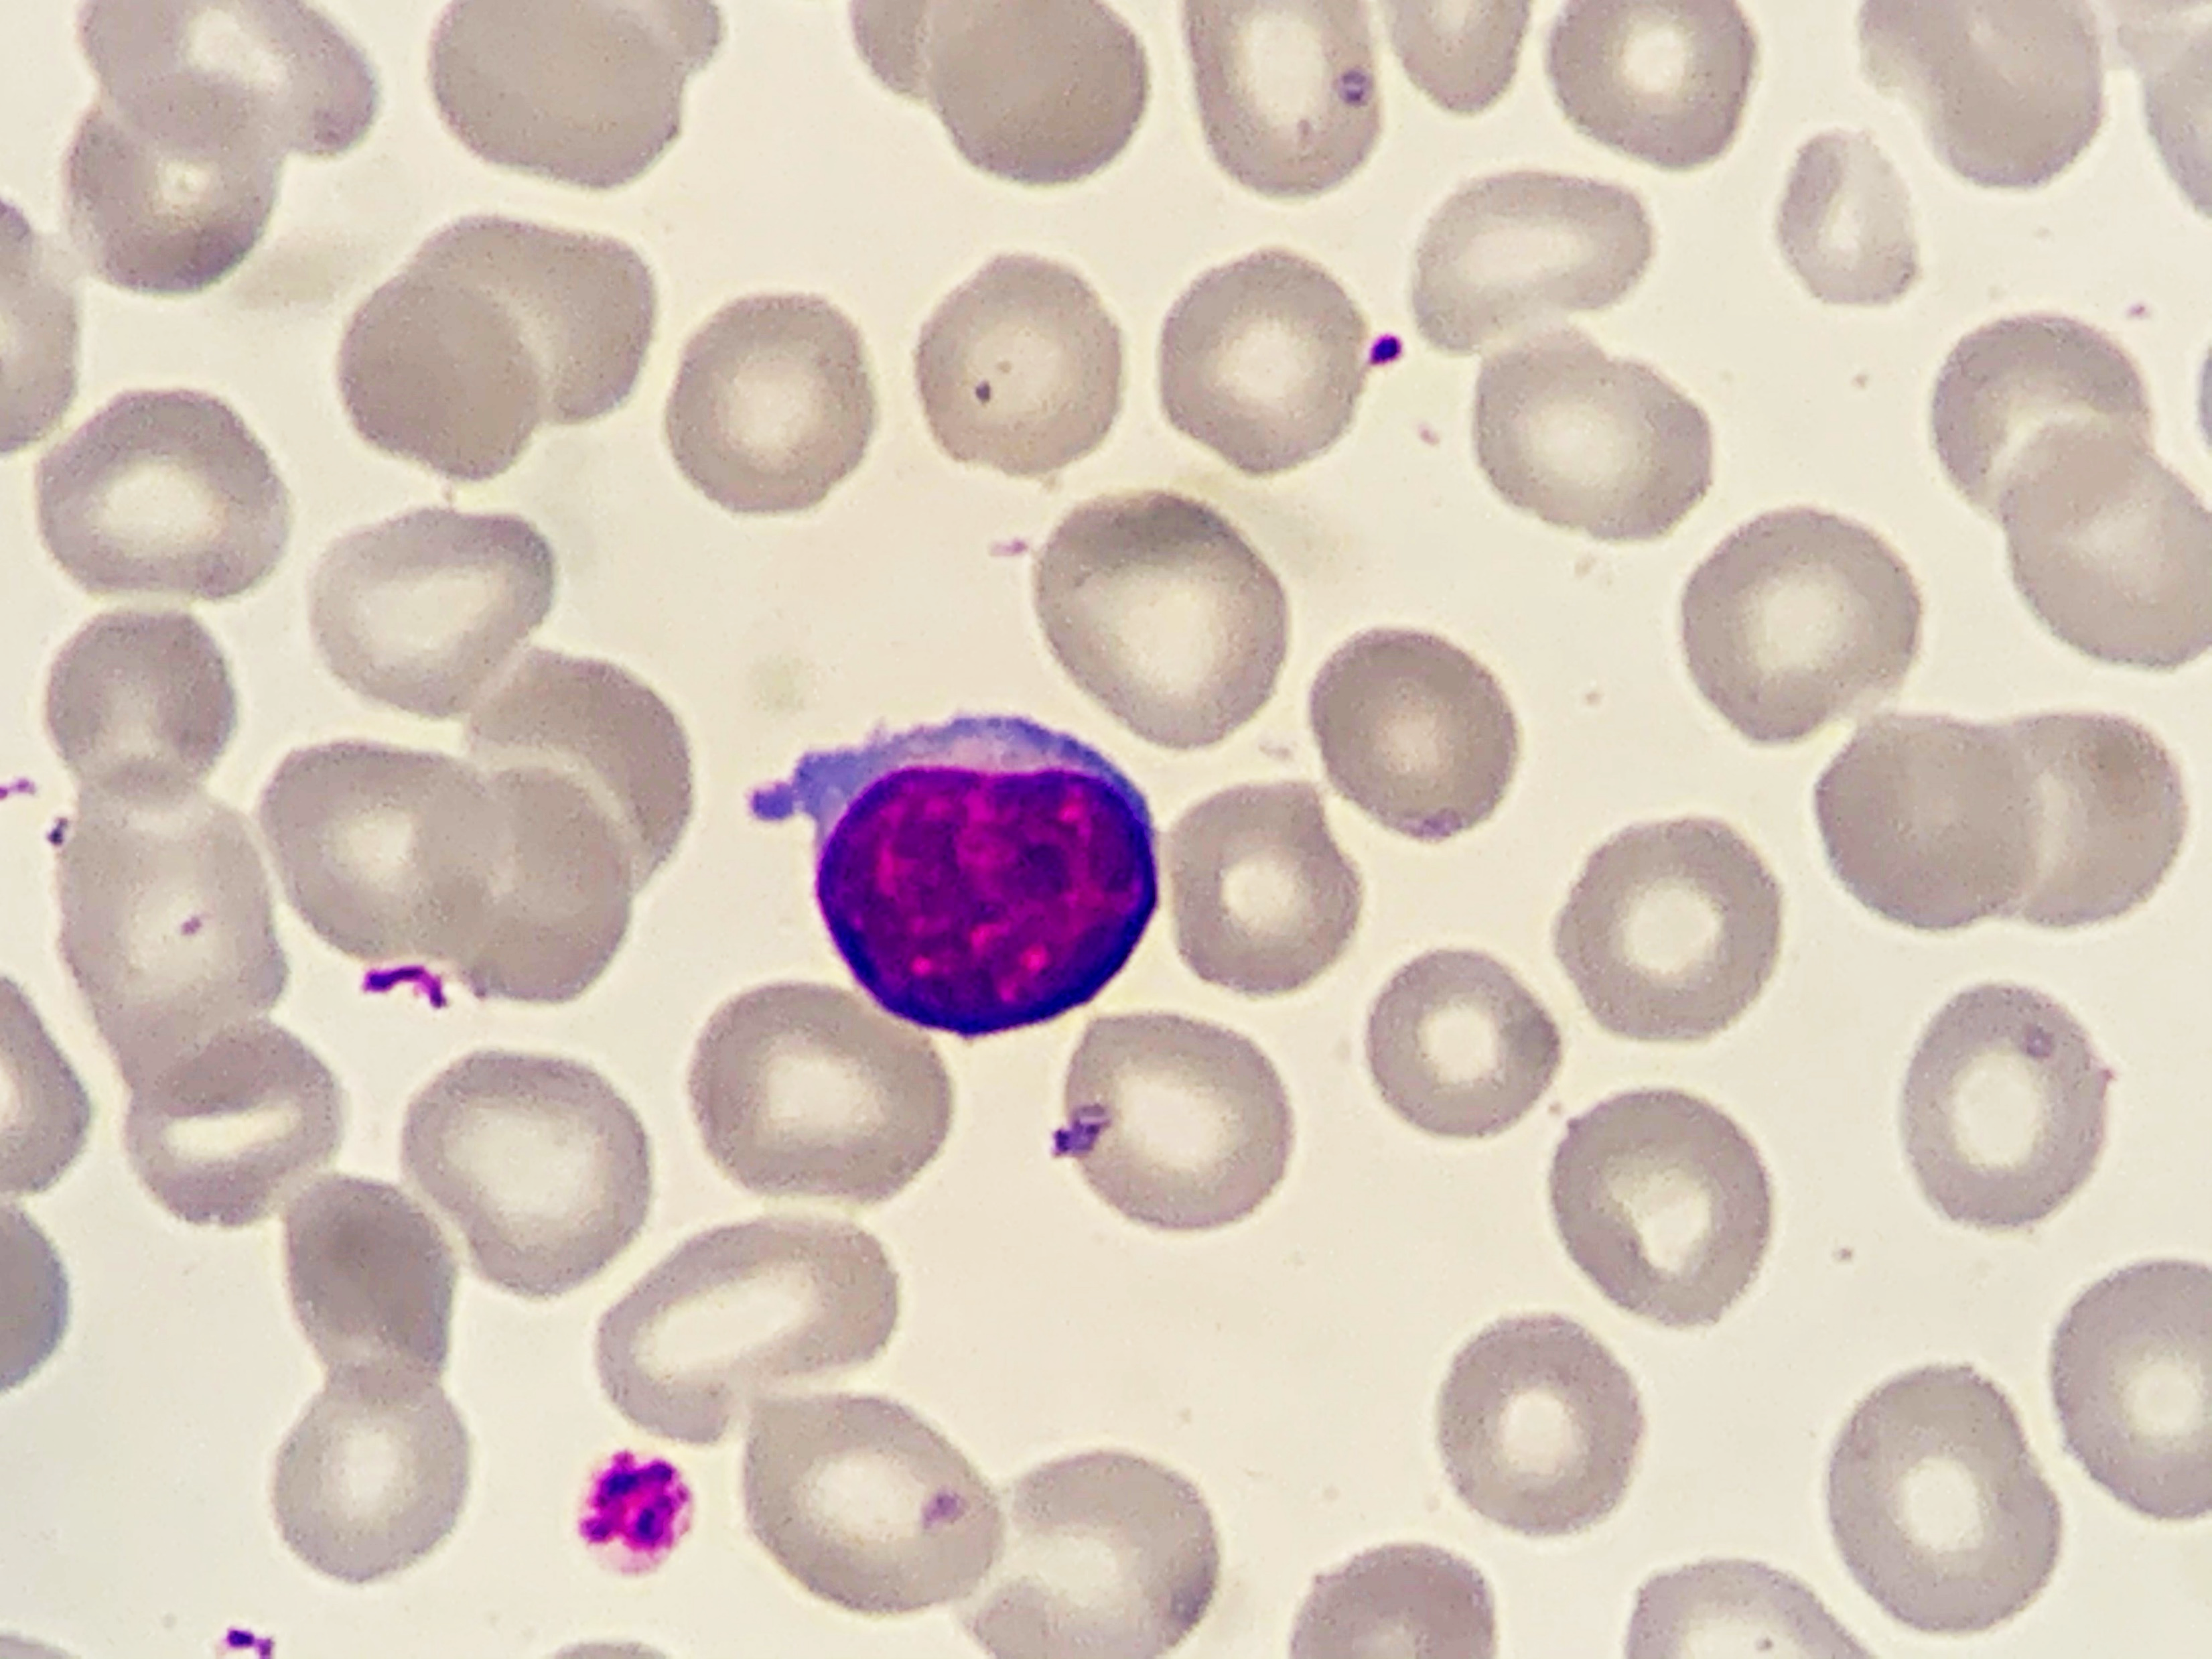
Cell type: LYMPHOCYTES